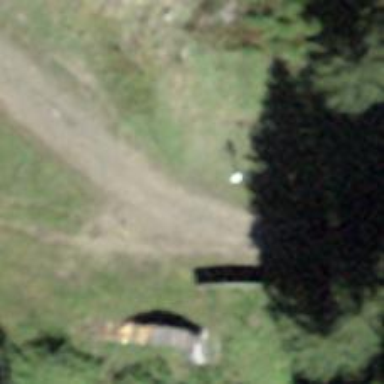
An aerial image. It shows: Guidepost providing information.